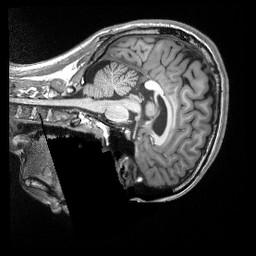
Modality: T1w
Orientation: sagittal
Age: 19
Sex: male
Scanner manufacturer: siemens
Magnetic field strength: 3 T
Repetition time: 2.3 s
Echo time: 0.00298 s